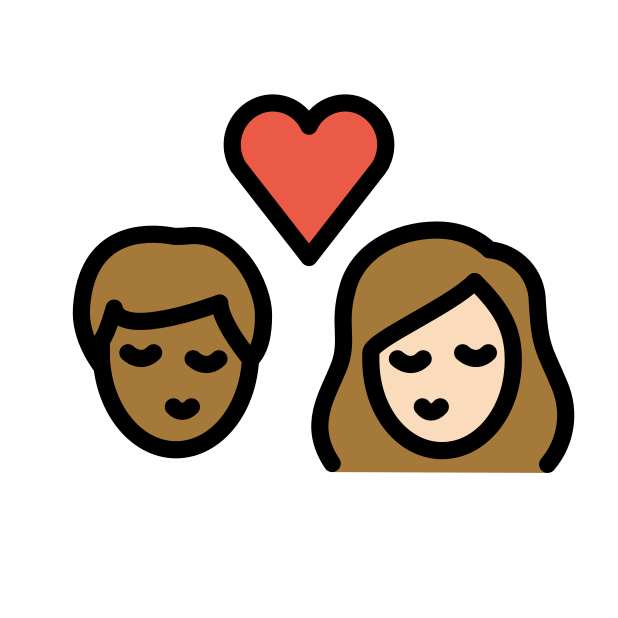
kiss: person, person, medium-dark skin tone, light skin tone